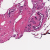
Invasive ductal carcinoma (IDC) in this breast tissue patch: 0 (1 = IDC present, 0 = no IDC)